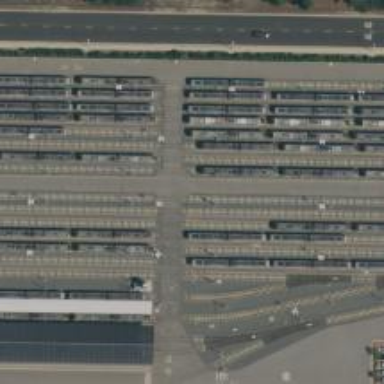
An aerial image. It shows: Light rail service yard with electrified contact lines.